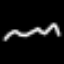
Label: squiggle